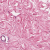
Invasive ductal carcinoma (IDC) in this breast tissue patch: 0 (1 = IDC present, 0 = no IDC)